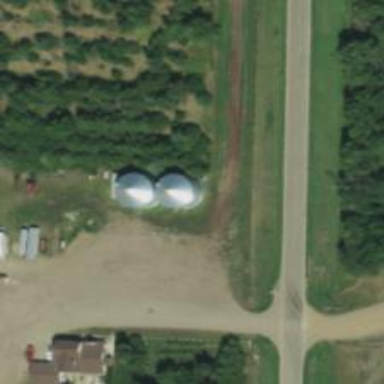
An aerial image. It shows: Silo.